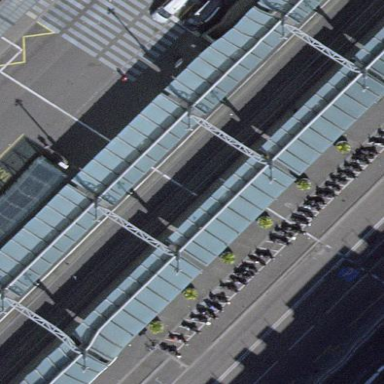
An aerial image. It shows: Sheltered public transport platform under roof. The shelter is designed specifically for public transport with tram access.